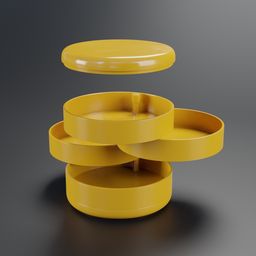
Label: decoration